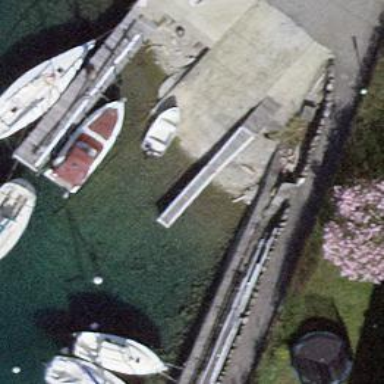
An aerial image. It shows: Slipway on leisure land.